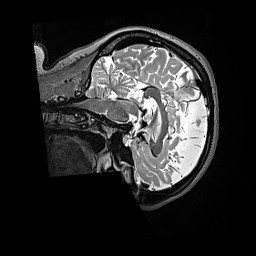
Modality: T2w
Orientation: sagittal
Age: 39
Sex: female
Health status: ill
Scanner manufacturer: siemens
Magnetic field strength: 3 T
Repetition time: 3.2 s
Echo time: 0.564 s